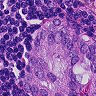
Metastatic tissue present: yes